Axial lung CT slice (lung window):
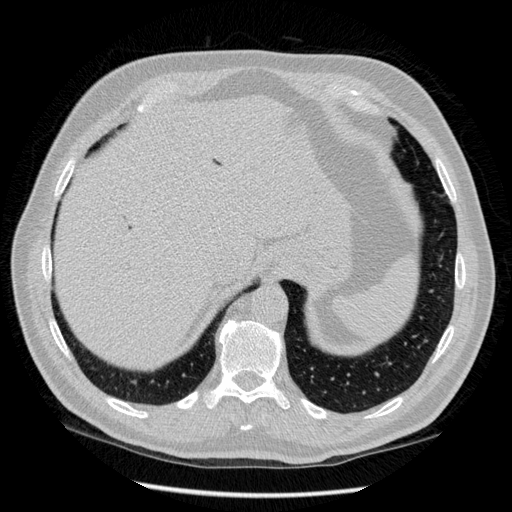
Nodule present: no